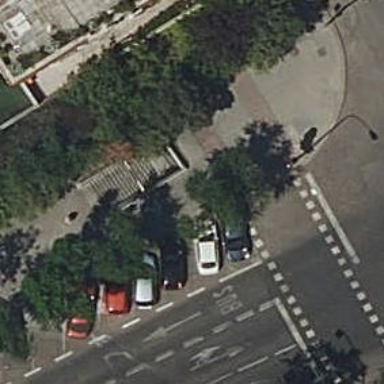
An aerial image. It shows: Subway entrance.